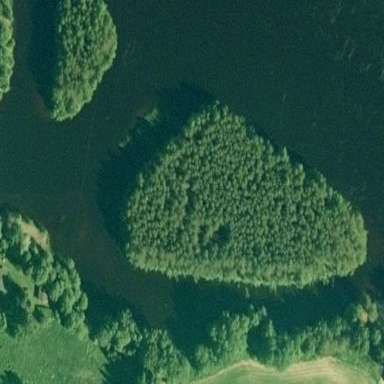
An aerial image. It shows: Forested islet.